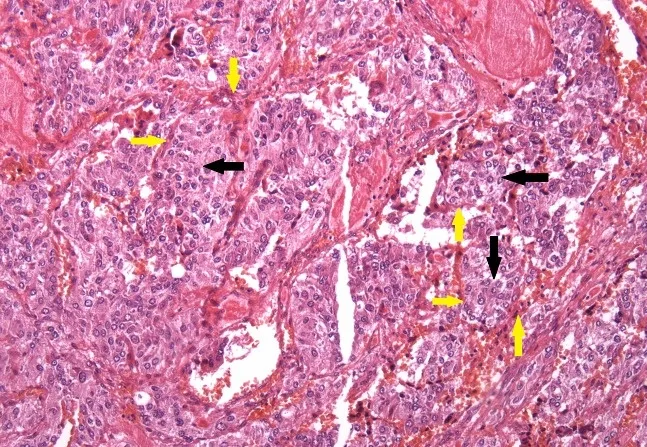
Section of tissue block obtained from adrenal tumor with Hematoxylin and Eosin stain, under low power, showing organoid neoplasm with large nests of tumor cells (black arrows) surrounded by rim of spindle cells or sustentacular cells (yellow arrows). These are features suggestive of an adrenal pheochromocytoma.
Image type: pathology (h&e)